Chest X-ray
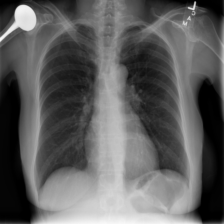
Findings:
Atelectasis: negative
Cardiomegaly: negative
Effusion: negative
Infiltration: positive
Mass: negative
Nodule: negative
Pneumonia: negative
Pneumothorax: negative
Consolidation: negative
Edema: negative
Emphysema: negative
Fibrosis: negative
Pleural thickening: negative
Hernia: negative